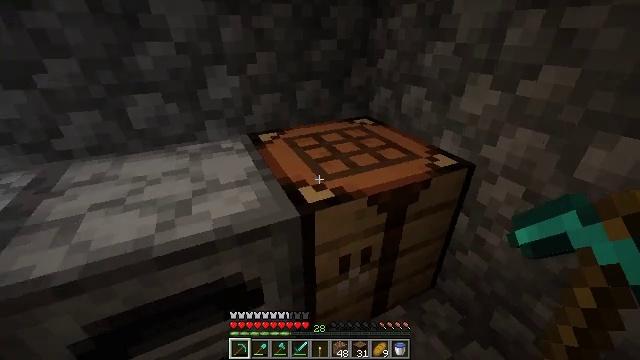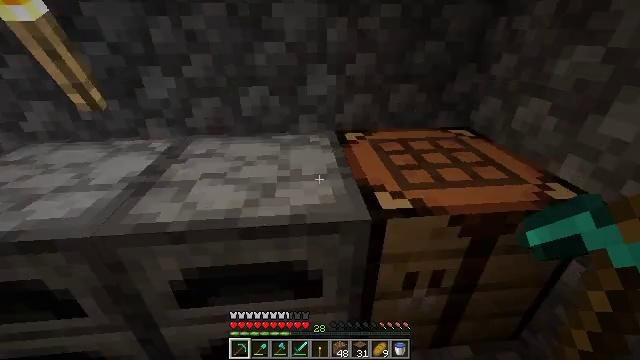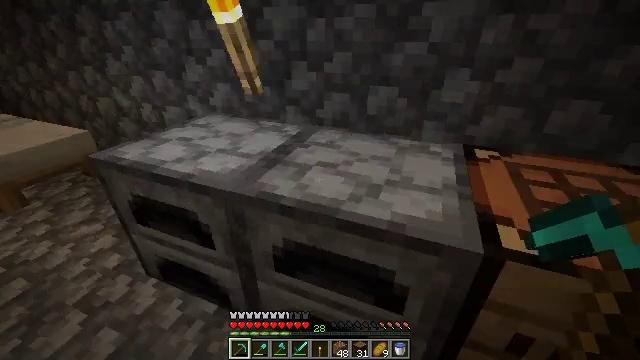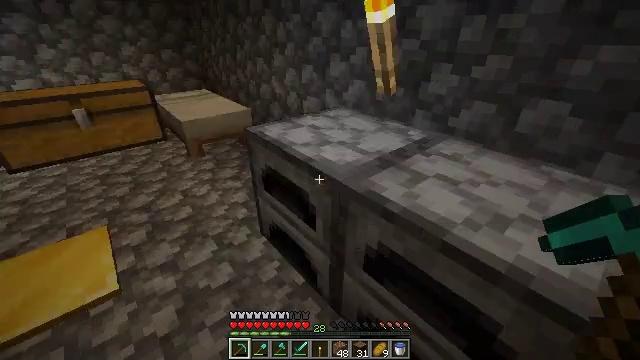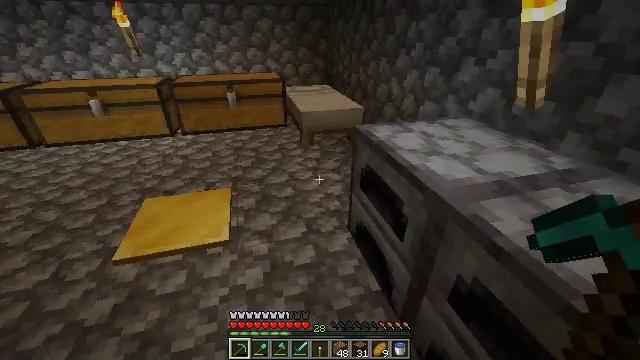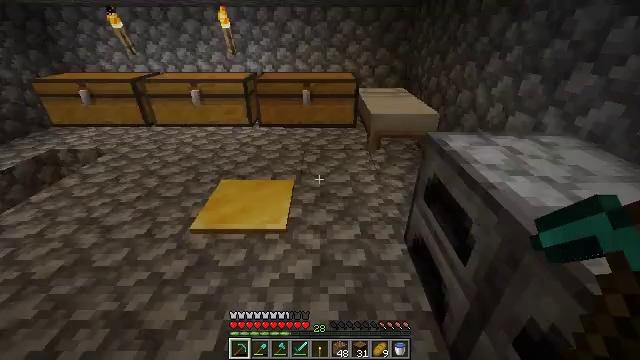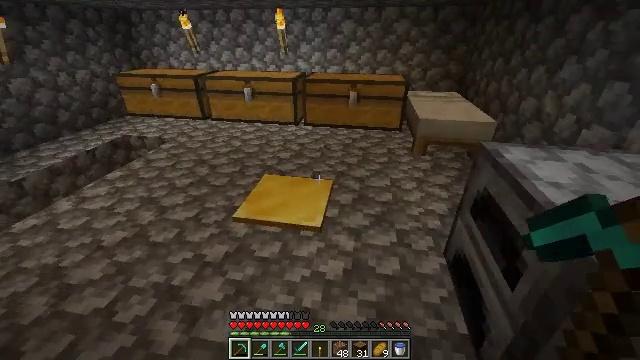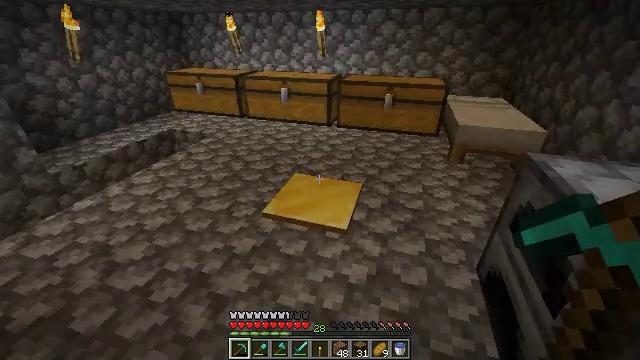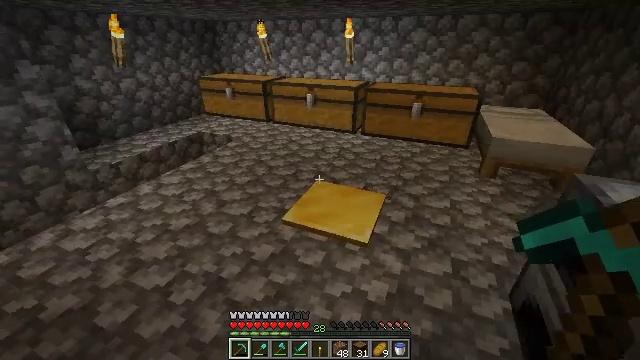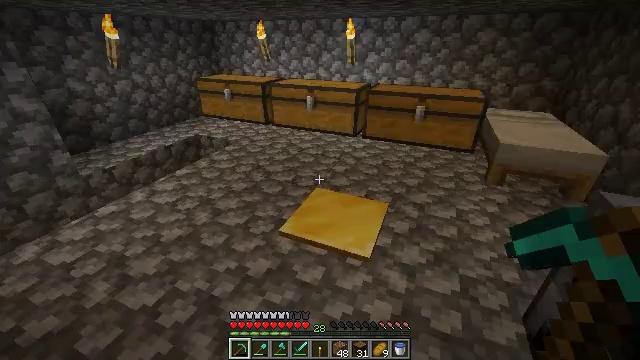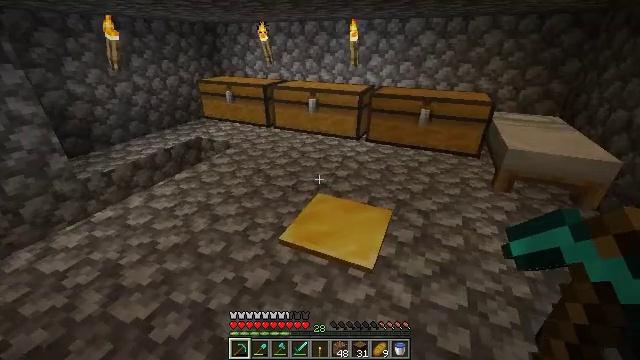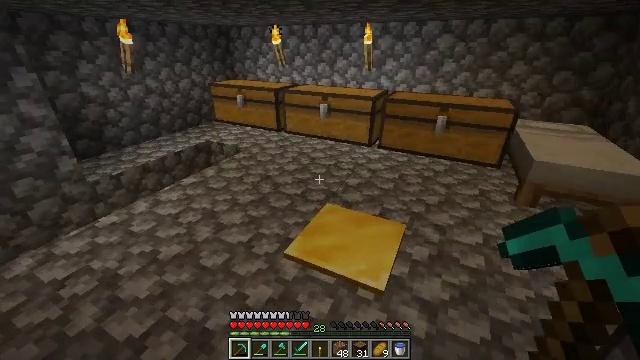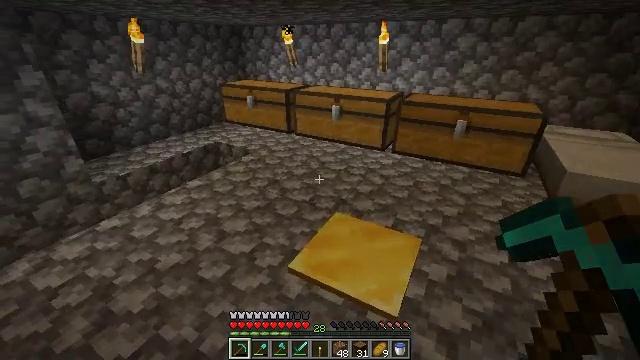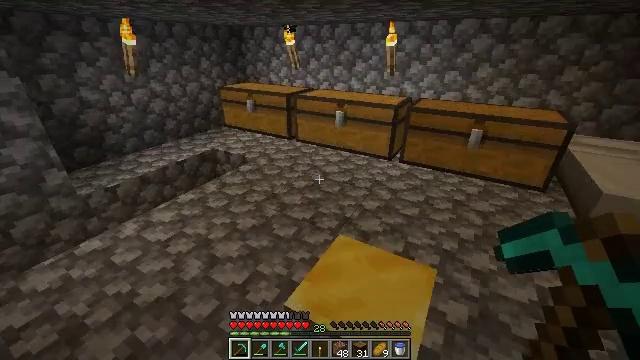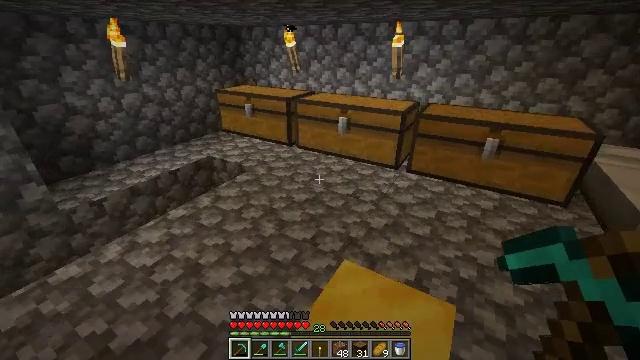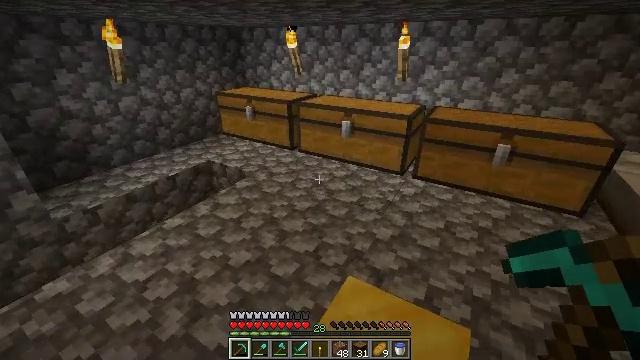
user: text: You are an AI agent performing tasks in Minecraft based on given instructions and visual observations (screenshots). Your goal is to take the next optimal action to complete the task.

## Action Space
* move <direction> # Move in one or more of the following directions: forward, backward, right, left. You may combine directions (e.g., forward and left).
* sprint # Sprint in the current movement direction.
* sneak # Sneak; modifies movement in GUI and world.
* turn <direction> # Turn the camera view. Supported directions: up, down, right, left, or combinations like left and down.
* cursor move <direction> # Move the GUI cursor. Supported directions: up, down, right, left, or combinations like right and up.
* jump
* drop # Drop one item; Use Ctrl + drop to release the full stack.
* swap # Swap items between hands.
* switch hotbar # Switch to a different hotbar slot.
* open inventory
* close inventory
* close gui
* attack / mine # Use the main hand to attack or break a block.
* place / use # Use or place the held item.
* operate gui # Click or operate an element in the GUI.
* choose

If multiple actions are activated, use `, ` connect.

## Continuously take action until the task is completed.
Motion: motion action
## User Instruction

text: Obtain an enchanting table using obsidian, diamonds, and a book.
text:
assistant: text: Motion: turn left
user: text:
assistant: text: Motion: turn left
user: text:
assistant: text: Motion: turn left
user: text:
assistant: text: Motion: turn left
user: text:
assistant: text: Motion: turn left
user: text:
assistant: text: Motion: turn left
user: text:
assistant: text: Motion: turn left
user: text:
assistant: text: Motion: move forward, turn left and up
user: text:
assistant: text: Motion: move forward
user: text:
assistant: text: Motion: move forward
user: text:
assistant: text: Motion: move forward, turn left
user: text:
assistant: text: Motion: move forward, turn left
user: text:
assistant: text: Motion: move forward
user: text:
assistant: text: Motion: move forward
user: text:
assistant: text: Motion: move forward
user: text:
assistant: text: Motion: move forward
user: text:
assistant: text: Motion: move forward, turn left
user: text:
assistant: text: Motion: move forward, turn left
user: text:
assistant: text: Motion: move forward
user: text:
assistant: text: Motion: move forward, turn left and up
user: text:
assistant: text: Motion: move forward
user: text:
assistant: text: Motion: move forward, turn left
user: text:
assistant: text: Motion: move forward, turn left
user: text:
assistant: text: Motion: move forward
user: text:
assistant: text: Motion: move forward
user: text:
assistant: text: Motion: move forward
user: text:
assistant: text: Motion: move forward
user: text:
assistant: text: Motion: move forward, use / place
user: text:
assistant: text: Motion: use / place
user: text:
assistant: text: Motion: use / place